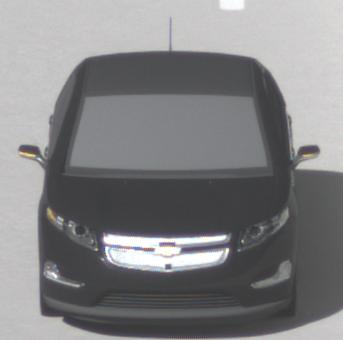
Make: Chevrolet
Model: Volt
Detailed model: Volt
Model produced from: 2011/11
Model produced until: 2014/08
Doors: 5
Color: black
Road condition: dry road
Daytime: morning or afternoon
Contrast: high contrast